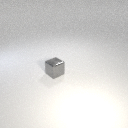
small gray metal cube